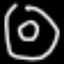
Label: donut